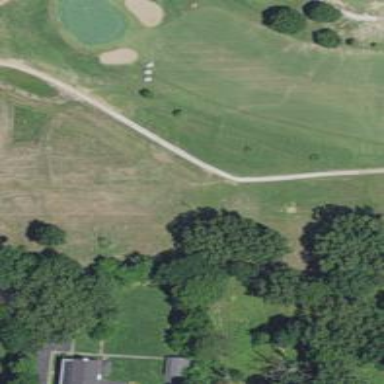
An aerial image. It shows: Service road designated as golf cart path.